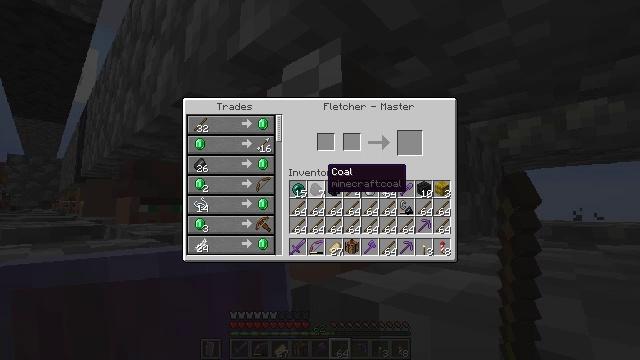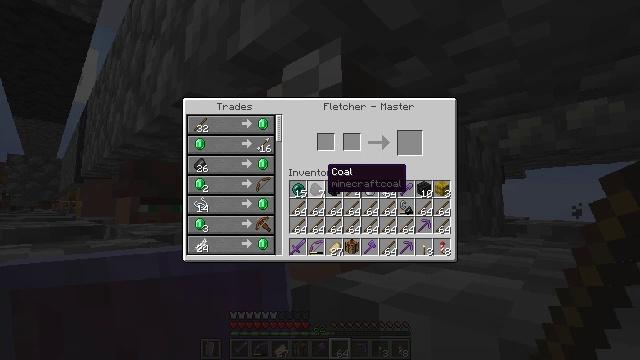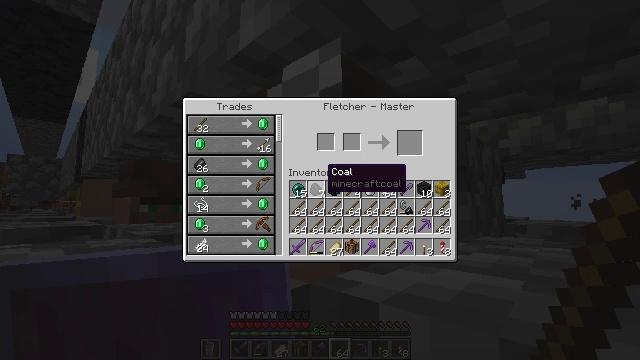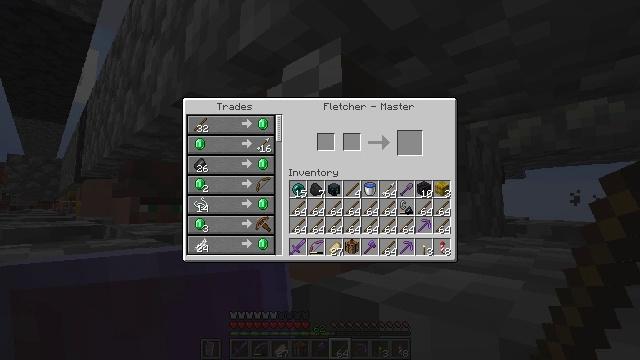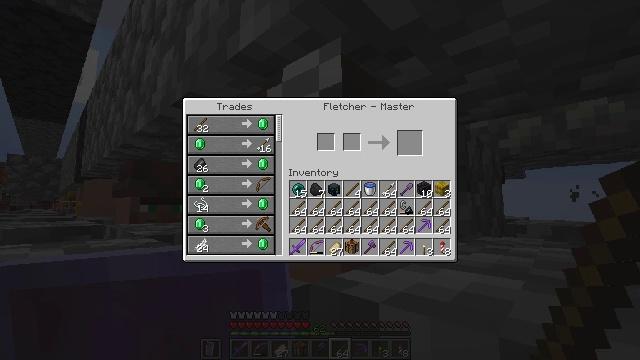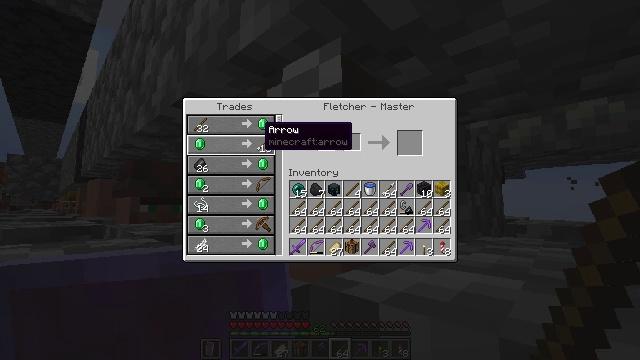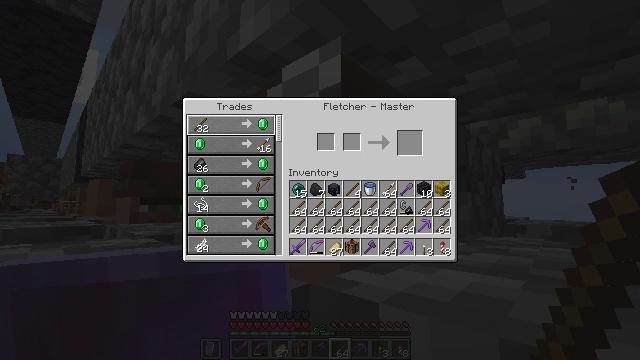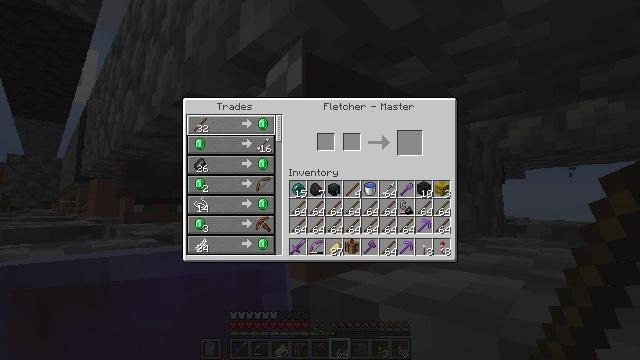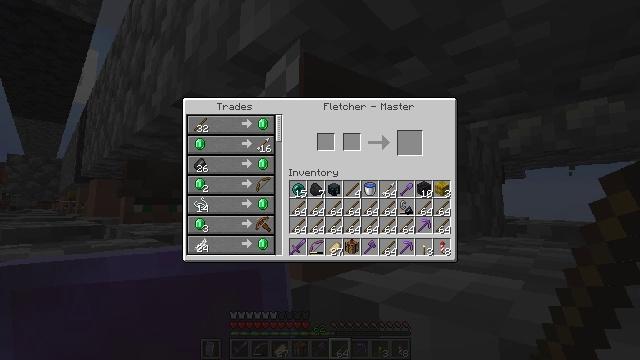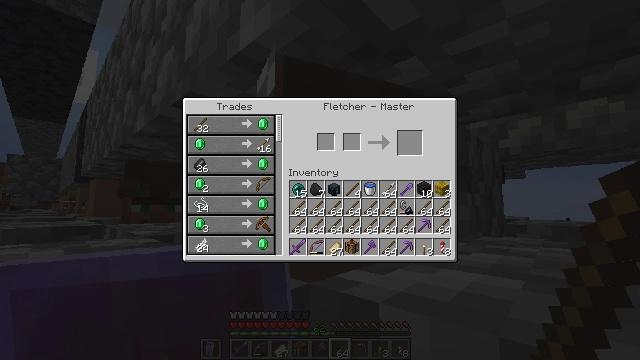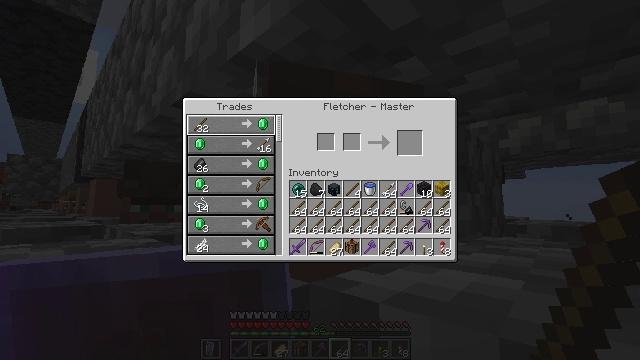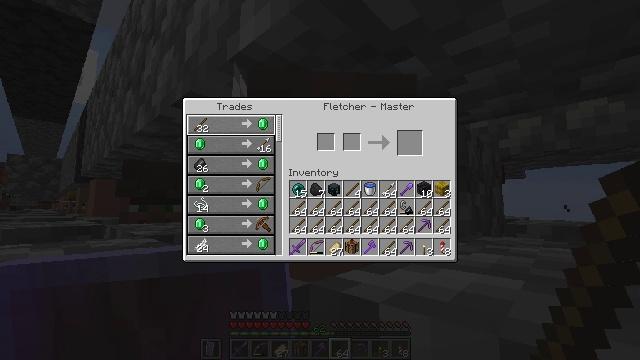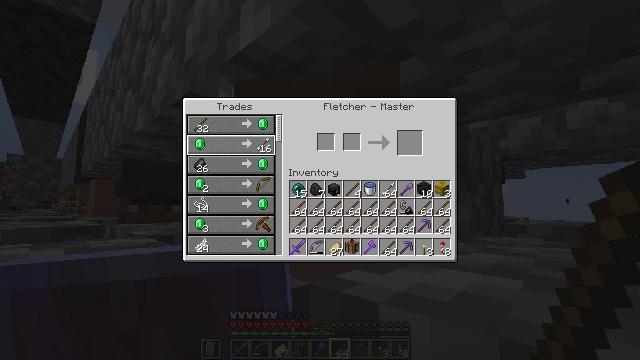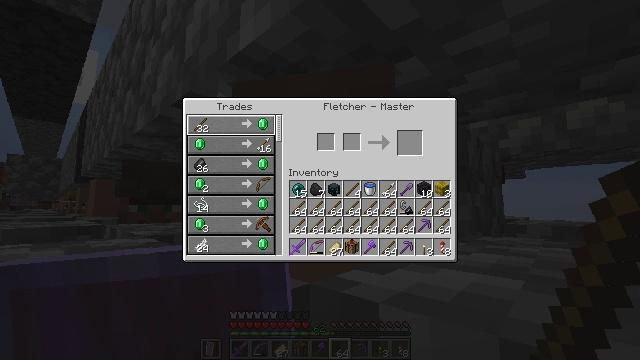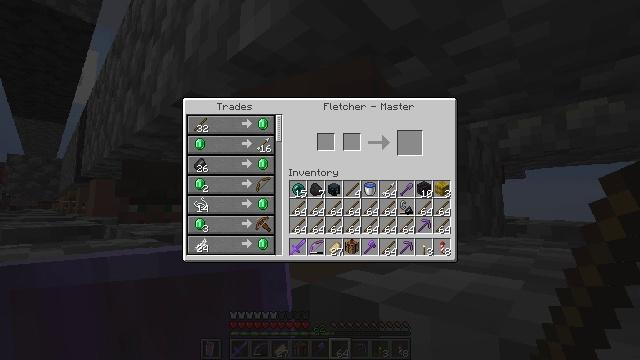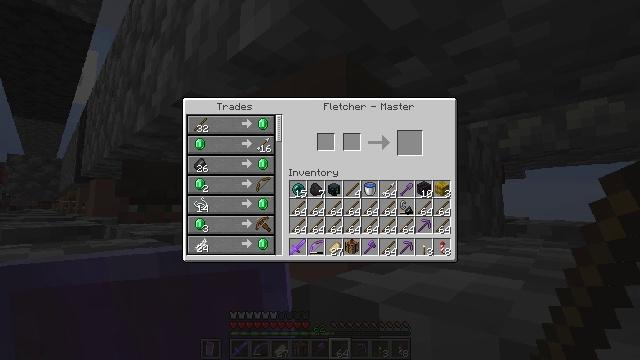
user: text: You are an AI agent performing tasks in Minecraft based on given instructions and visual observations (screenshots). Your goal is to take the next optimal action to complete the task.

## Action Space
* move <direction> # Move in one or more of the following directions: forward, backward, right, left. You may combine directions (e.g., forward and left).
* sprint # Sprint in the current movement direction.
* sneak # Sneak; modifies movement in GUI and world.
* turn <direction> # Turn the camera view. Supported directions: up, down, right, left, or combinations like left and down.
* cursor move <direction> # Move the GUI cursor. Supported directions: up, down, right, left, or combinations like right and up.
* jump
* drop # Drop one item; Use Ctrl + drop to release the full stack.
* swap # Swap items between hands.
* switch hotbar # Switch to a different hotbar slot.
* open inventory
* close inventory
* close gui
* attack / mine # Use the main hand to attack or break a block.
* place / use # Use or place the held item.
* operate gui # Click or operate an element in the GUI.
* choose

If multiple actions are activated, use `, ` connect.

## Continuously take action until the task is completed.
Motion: motion action
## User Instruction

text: Craft an emerald with the available materials.
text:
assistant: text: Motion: no_op
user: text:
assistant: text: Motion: no_op
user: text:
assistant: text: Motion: turn left and up
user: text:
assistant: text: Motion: turn left and up
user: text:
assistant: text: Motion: turn left and up
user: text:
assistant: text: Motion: turn left and up
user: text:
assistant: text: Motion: turn left
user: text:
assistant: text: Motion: sneak
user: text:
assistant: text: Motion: sneak
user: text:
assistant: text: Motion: sneak
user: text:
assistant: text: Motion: sneak, turn down
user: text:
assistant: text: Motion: sneak, turn right
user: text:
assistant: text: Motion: sneak, turn up
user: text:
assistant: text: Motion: sneak, turn right and up
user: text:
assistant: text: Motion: sneak
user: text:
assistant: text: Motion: sneak
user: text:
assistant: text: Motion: sneak
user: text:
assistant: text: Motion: sneak
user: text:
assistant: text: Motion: sneak
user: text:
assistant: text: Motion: sneak
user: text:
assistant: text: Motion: sneak, attack / mine
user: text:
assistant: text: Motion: sneak, attack / mine
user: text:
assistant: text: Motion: sneak, turn right, attack / mine
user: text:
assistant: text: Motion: sneak, turn right and down
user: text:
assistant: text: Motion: sneak, turn right
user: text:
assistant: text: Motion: sneak
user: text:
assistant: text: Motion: sneak
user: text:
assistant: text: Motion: sneak
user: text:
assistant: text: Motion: sneak
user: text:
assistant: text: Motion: sneak